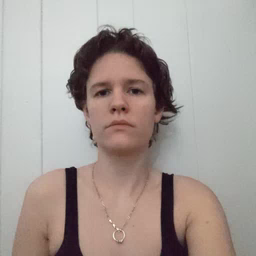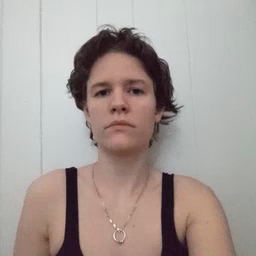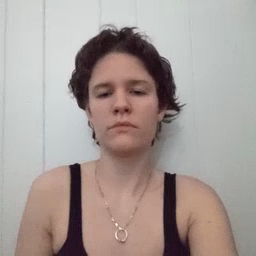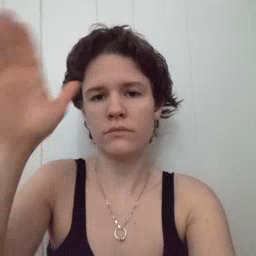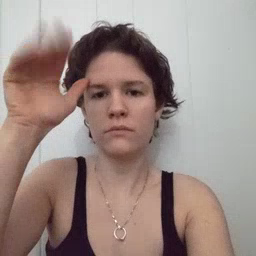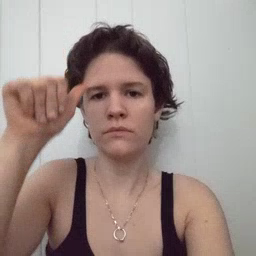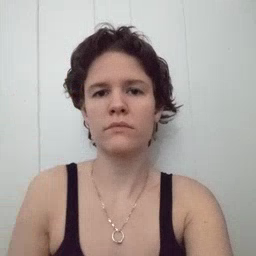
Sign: donkey